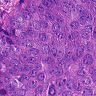
Metastatic tissue present: yes